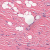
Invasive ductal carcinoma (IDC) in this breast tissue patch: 1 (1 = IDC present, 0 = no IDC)